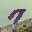
Label: 7